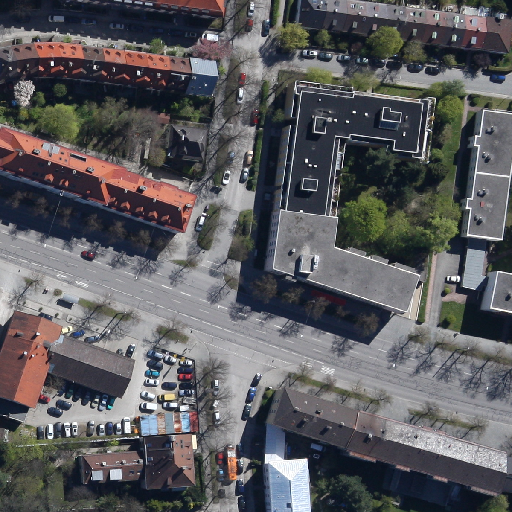
Referring expression: heavy-duty vehicle